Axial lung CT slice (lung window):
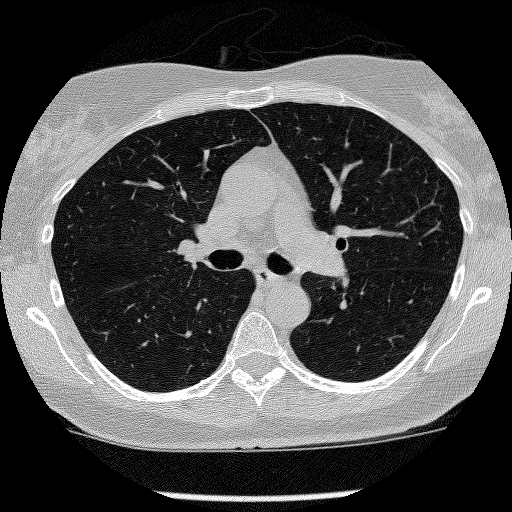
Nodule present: no